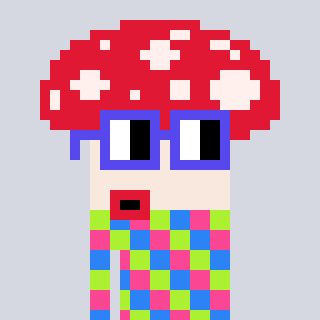
a pixel art character with square blue glasses, a mushroom-shaped head and a peachy-colored body on a cool background